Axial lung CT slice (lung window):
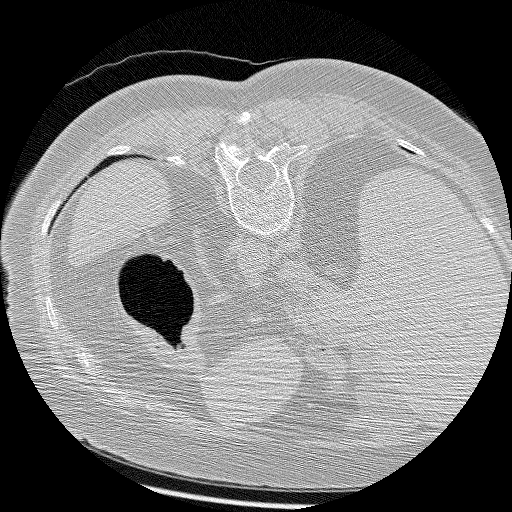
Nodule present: no